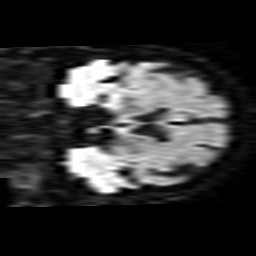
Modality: TRACE
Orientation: coronal
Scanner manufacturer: philips
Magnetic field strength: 1.5 T
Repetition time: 4.882 s
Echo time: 0.07794 s